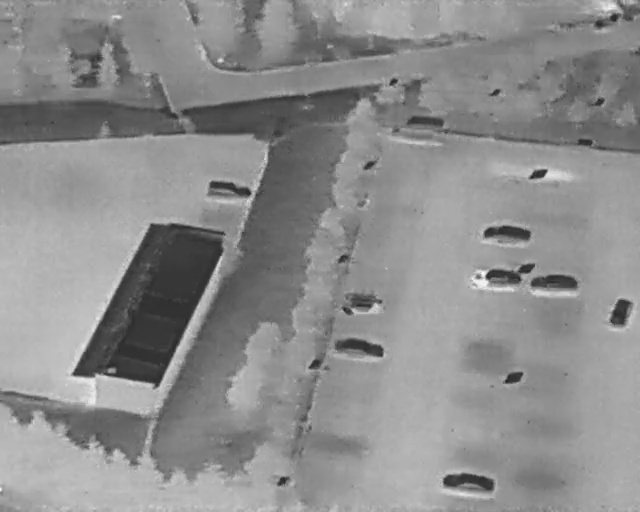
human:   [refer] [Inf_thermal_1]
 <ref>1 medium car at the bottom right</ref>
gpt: <box>[[71, 88, 74, 99, 10]]</box>

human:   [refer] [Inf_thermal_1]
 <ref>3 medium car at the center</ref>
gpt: <box>[[34, 32, 37, 41, 6], [54, 55, 58, 63, 2], [54, 63, 57, 73, 7]]</box>

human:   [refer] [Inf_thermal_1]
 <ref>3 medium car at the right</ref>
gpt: <box>[[77, 40, 80, 50, 4], [75, 49, 79, 59, 2], [84, 50, 88, 60, 2]]</box>